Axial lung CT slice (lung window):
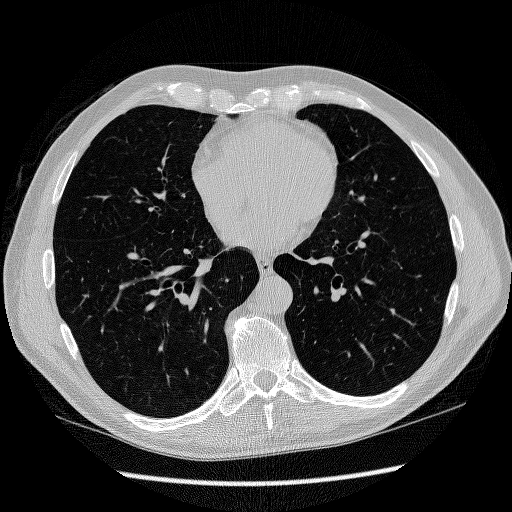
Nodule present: no